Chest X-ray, PA view. Patient: 41 years old, sex F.
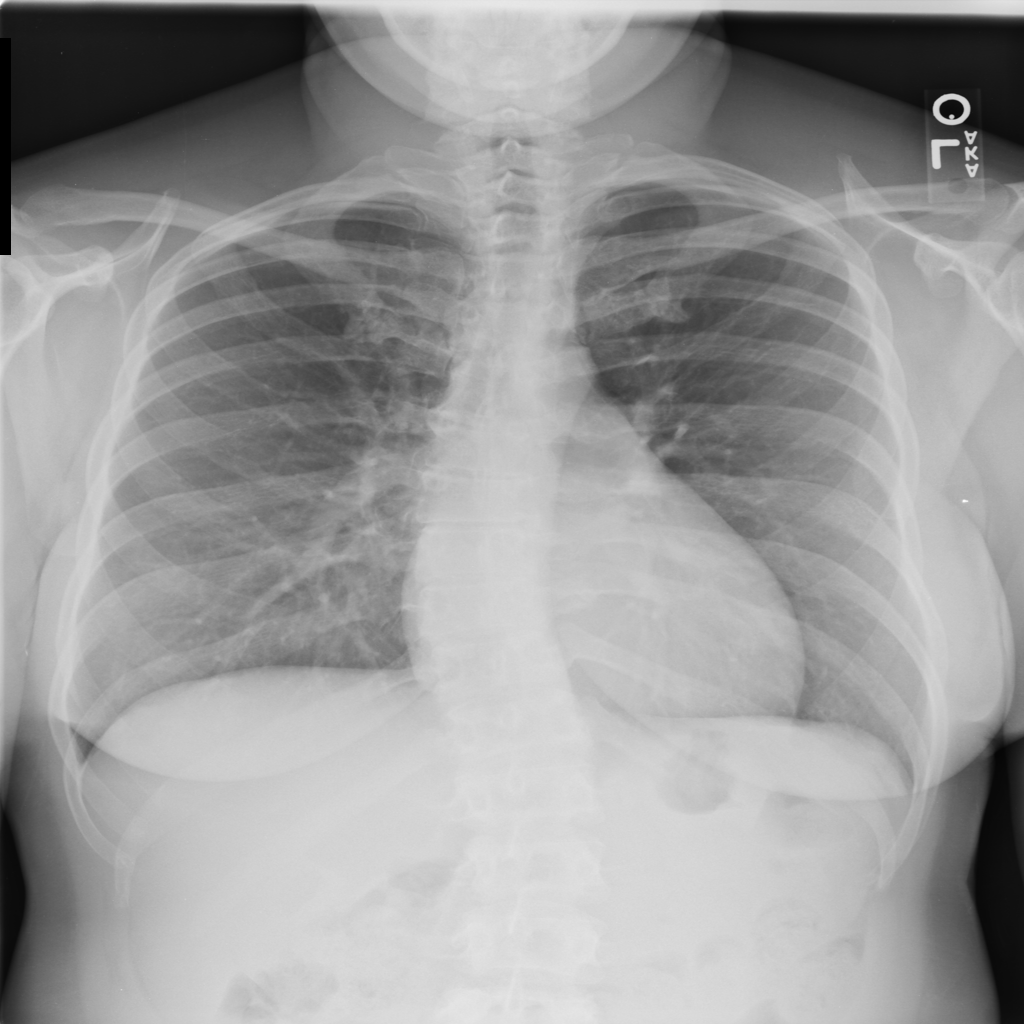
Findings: No Finding